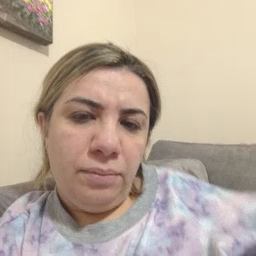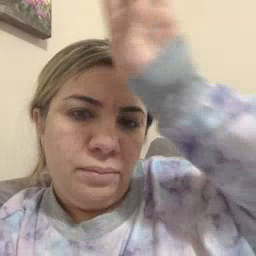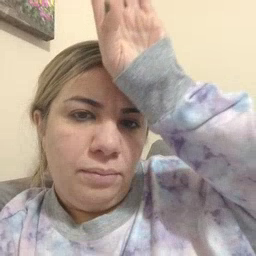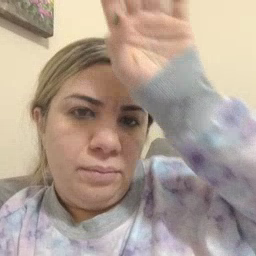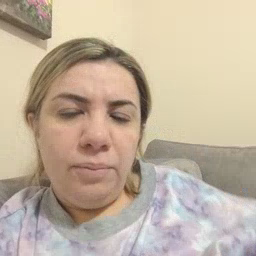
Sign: fireman